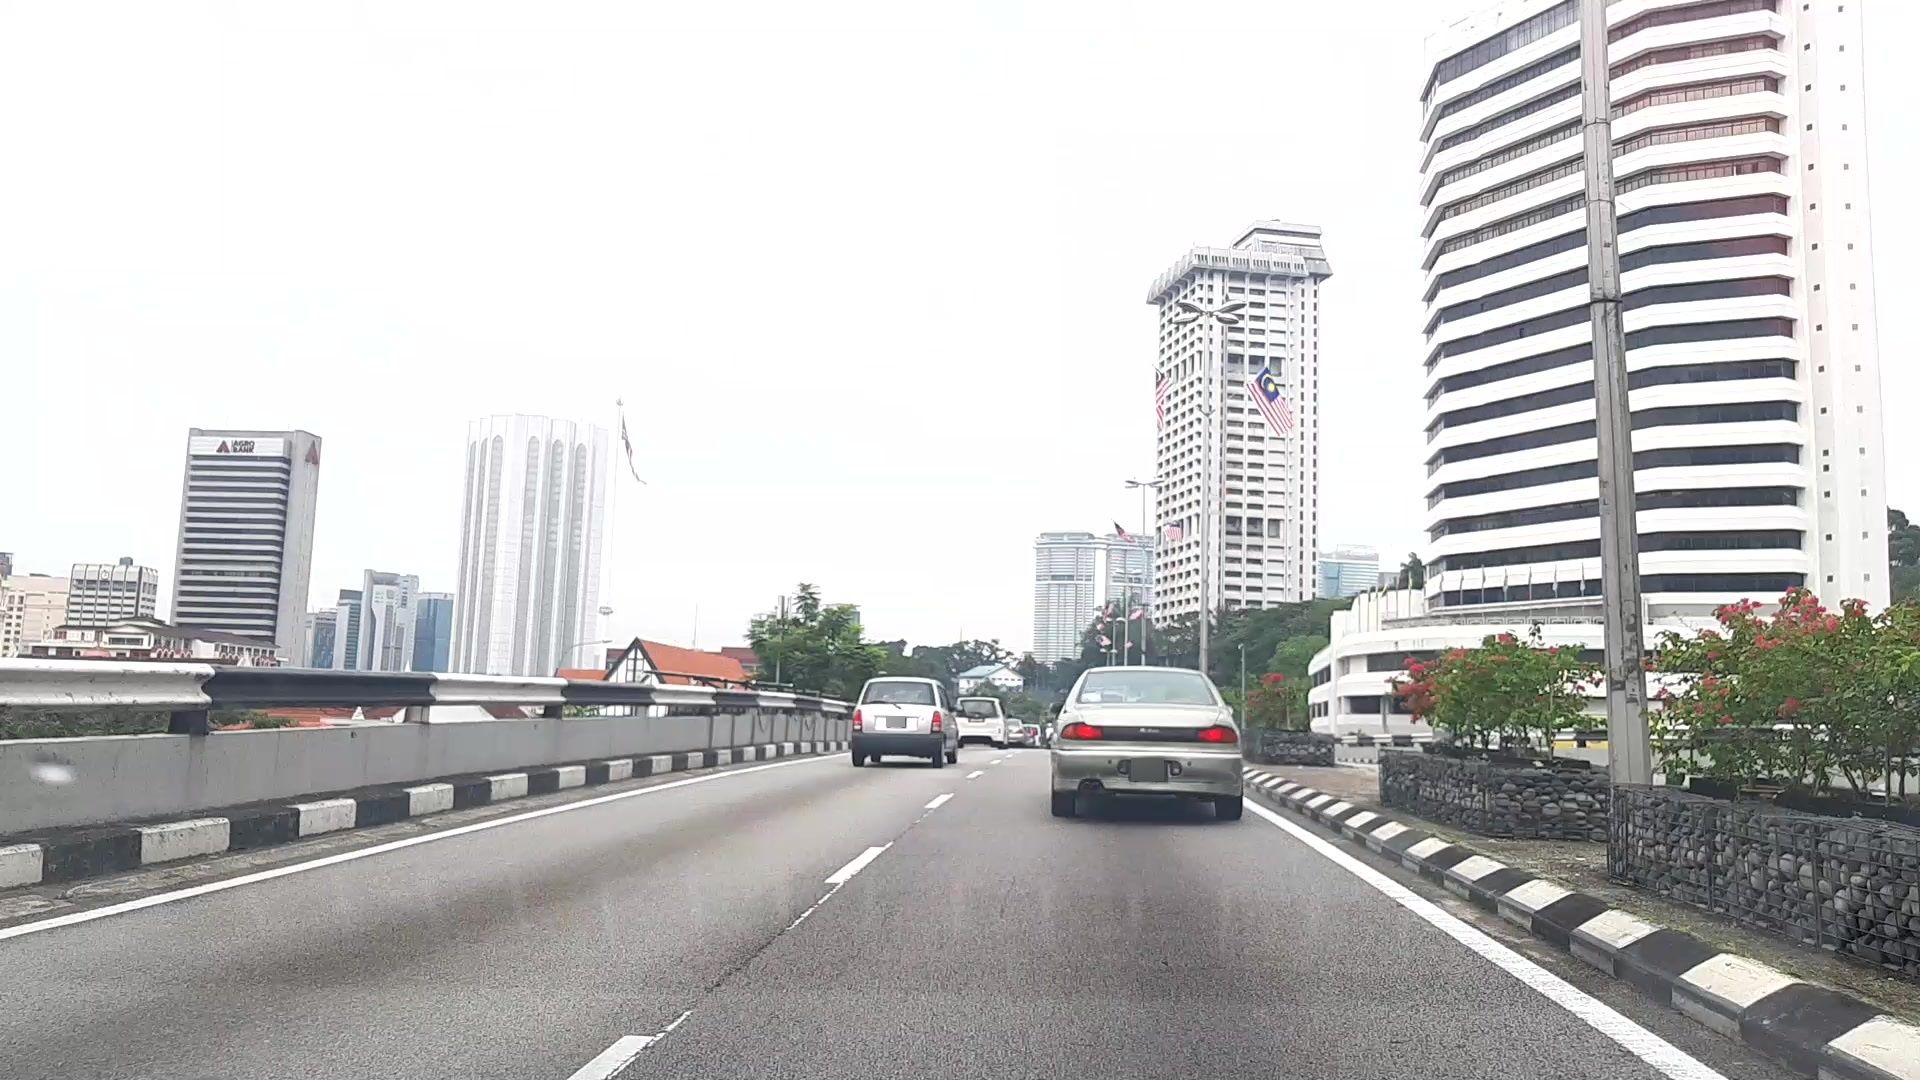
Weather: cloudy
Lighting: day
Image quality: good
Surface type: driving surface
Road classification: trunk
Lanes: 2
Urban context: urban centre
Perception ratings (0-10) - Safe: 5.55, Lively: 8.35, Beautiful: 7.63, Boring: 3.87, Depressing: 4.85, Wealthy: 8.94